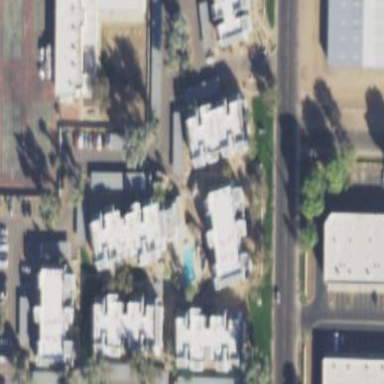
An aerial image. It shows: Residential area with apartments.